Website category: phone
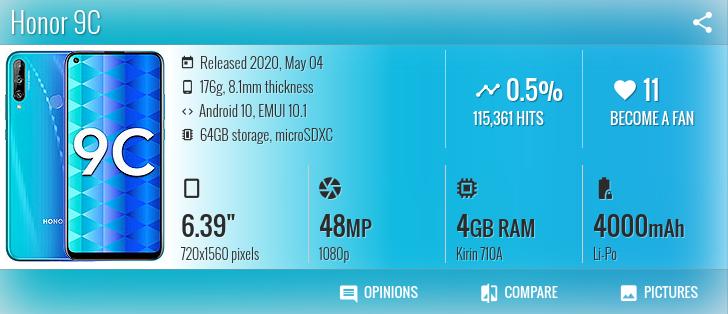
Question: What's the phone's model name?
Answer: Honor 9C

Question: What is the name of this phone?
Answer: Honor 9C

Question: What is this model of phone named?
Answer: Honor 9C

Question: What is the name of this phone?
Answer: Honor 9C

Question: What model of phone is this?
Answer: Honor 9C

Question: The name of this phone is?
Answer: Honor 9C

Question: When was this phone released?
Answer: Released 2020, May 04

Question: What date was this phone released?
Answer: Released 2020, May 04

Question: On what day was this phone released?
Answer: Released 2020, May 04

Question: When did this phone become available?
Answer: Released 2020, May 04

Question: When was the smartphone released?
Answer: Released 2020, May 04

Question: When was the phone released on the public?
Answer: Released 2020, May 04

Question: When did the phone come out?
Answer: Released 2020, May 04

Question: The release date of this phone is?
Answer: Released 2020, May 04

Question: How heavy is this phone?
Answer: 176g

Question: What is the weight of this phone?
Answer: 176g

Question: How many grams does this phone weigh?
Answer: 176g

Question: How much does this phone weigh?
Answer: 176g

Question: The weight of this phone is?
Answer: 176g

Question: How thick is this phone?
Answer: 8.1mm thickness

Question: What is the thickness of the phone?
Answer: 8.1mm thickness

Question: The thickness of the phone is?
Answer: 8.1mm thickness

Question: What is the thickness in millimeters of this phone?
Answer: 8.1mm thickness

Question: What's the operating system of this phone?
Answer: Android 10, EMUI 10.1

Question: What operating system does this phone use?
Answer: Android 10, EMUI 10.1

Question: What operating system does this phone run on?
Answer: Android 10, EMUI 10.1

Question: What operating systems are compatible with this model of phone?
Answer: Android 10, EMUI 10.1

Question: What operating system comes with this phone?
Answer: Android 10, EMUI 10.1

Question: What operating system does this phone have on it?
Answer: Android 10, EMUI 10.1

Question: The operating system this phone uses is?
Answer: Android 10, EMUI 10.1

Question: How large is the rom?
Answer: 64GB storage

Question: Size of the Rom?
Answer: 64GB storage

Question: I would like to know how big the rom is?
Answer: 64GB storage

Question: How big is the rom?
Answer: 64GB storage

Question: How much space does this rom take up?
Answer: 64GB storage

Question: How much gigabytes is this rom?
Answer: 64GB storage

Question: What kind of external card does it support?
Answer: microSDXC

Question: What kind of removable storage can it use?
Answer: microSDXC

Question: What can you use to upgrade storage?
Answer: microSDXC

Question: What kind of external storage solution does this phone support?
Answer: microSDXC

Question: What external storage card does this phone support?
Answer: microSDXC

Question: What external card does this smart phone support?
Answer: microSDXC

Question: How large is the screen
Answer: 6.39"

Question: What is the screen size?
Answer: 6.39"

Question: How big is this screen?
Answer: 6.39"

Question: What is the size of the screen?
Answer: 6.39"

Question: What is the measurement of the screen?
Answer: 6.39"

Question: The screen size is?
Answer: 6.39"

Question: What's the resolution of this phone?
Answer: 720x1560 pixels

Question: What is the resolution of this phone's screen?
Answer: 720x1560 pixels

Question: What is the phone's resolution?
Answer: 720x1560 pixels

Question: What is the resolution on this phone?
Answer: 720x1560 pixels

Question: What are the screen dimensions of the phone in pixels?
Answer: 720x1560 pixels

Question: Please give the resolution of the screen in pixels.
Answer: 720x1560 pixels

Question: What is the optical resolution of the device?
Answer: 720x1560 pixels

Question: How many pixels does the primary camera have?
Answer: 48 MP

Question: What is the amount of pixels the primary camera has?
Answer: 48 MP

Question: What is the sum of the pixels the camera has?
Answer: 48 MP

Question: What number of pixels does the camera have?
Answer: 48 MP

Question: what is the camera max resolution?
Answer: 48 MP

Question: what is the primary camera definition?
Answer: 48 MP

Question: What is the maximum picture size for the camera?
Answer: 48 MP

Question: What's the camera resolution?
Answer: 1080p

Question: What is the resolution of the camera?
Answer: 1080p